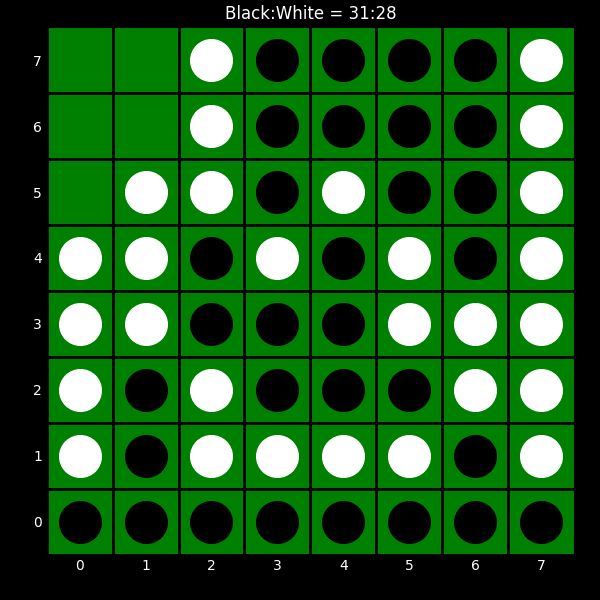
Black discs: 31
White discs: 28